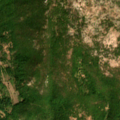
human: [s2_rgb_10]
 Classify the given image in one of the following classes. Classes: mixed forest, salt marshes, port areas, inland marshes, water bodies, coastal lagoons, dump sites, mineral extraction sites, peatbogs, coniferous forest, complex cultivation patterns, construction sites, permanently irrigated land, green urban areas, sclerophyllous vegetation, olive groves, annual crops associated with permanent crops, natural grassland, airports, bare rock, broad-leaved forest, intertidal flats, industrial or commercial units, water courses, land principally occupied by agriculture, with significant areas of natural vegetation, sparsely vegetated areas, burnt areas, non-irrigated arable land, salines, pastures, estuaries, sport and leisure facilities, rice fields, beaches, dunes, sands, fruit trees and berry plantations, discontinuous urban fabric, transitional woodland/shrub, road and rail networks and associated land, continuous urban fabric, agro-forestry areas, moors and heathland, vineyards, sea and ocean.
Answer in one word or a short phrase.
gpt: land principally occupied by agriculture, with significant areas of natural vegetation, broad-leaved forest, natural grassland, transitional woodland/shrub